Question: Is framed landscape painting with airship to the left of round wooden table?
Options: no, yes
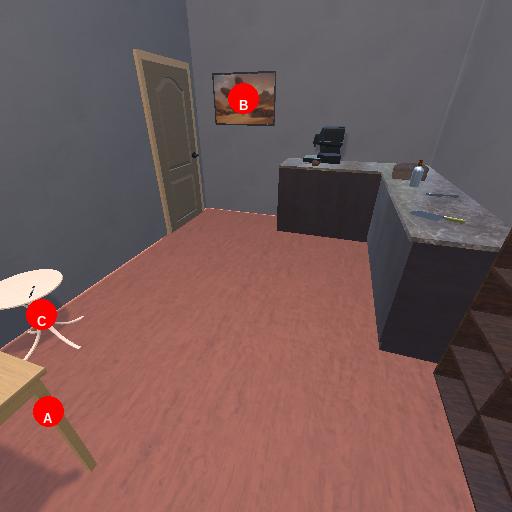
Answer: no